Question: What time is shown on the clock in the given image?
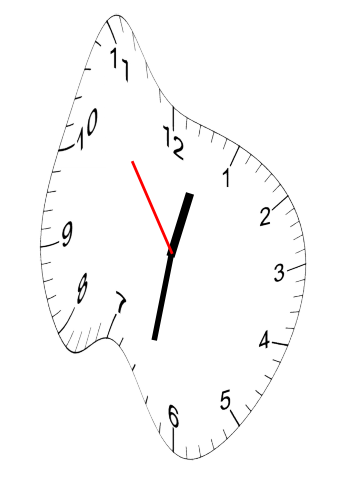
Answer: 12:31:54